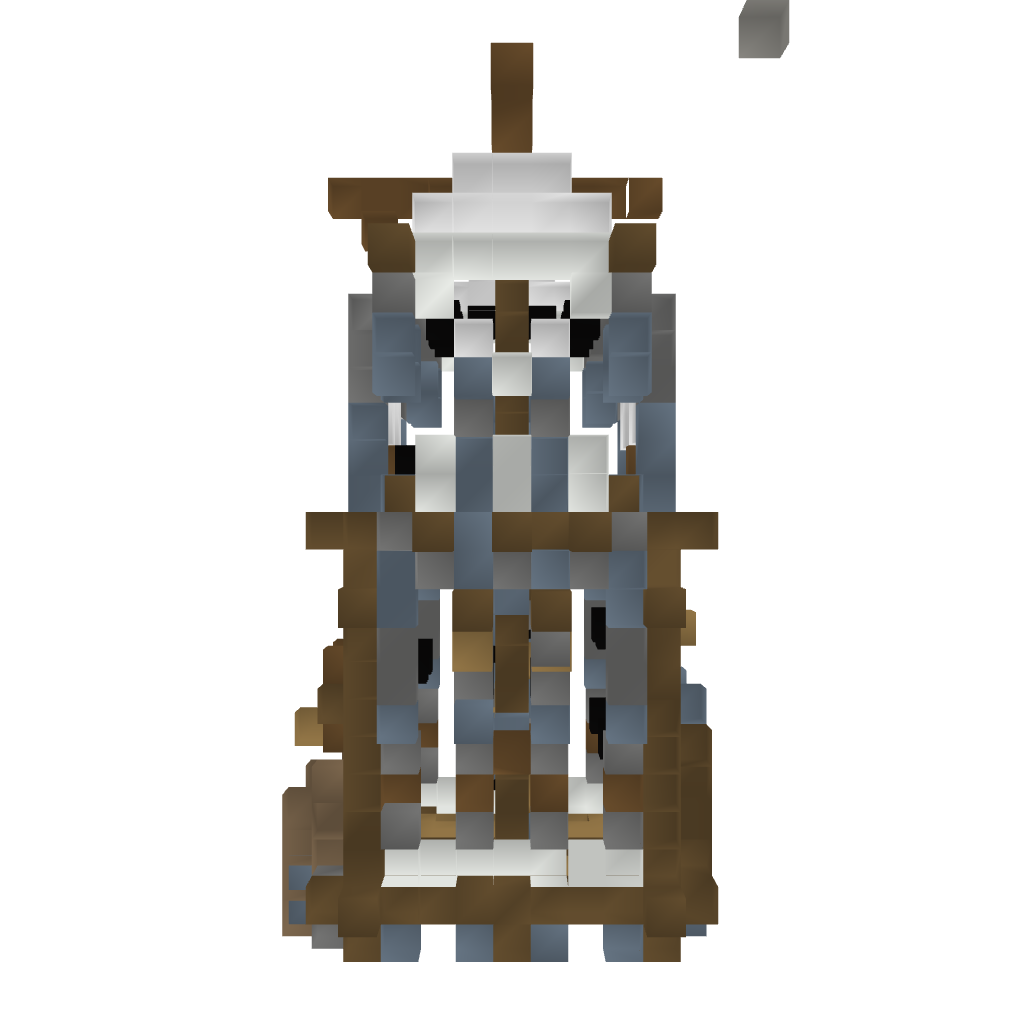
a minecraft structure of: Team New Genesis House1